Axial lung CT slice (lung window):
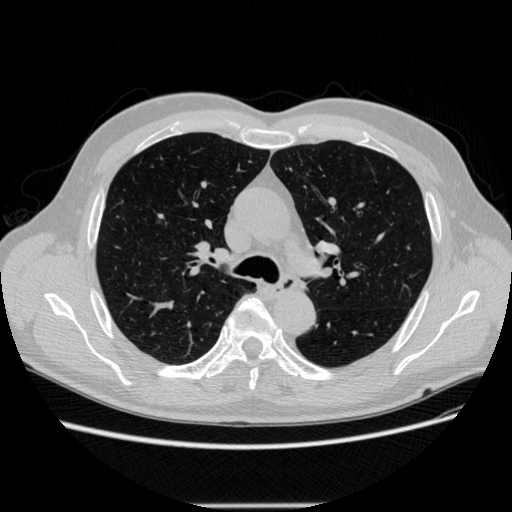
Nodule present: no